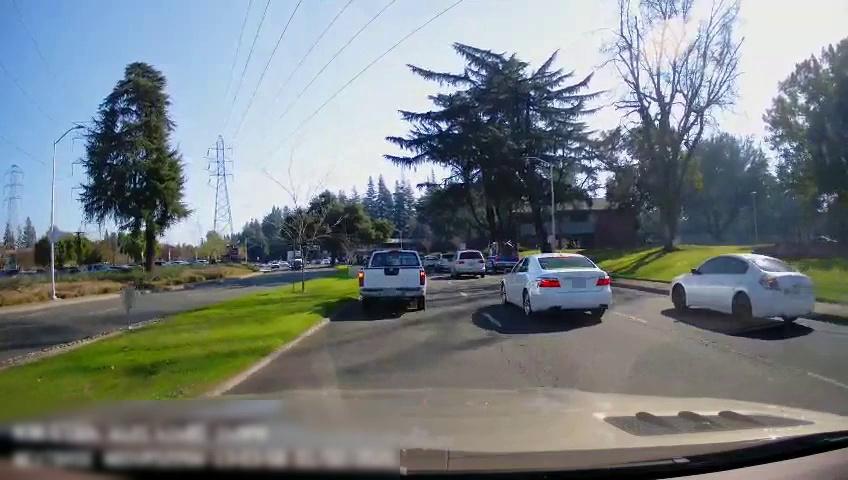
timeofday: Day
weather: Sunny
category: Drivable Space
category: Drivable Space
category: Vehicles | Car
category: Vehicles | Truck
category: Vehicles | Truck
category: Vehicles | Car
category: Vehicles | Truck
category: Vehicles | Car
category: Vehicles | Van
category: Vehicles | SUV
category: Vehicles | Car
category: Lanes | Current Lane
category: Lanes | Current Lane